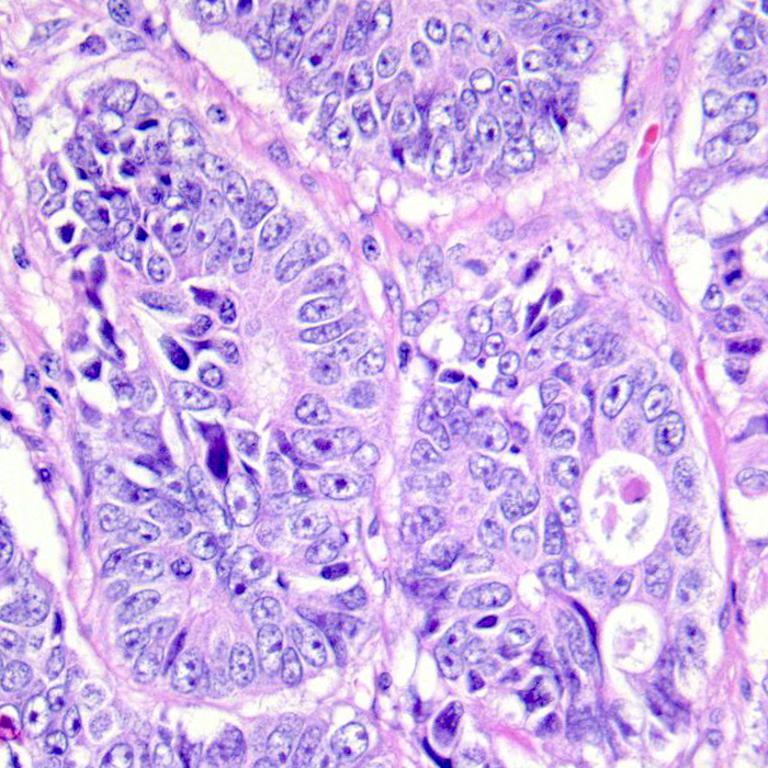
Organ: colon
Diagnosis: adenocarcinomas